Question:
I am dealing with the following problem from my data structure book. I have come up with the solution as suggested by this text . I basically found all the duplicates and labelled them some arbitrary number like 666 and then removed them from the array.
My question to everyone is - is my solution is exactly as the text suggested?
- also what is a more effective method to solve this problem?
Here is the complete code (LOOK at the nodups method to see my solution)
'''
public class HighArray {
private long[] a;
private int nElems;
public HighArray(int max) {
a = new long[max];
nElems = 0;
}
public boolean find(long searchKey) {
int j;
for (j = 0; j < nElems; j++)
if (a[j] == searchKey)
break;
if (j == nElems) {
return false;
}
else {
return true;
}
}
public void insert(long value) {
a[nElems] = value;
nElems++;
}
public void noDups() {
int i = 0;
long compareKey;
while (i < nElems) {
compareKey = a[i];
for (int j = 0; j < nElems; j++) {
if (j != i && a[j] != 666) {
if (a[j] == compareKey) {
a[j] = 666;
}
}
j++;
}
i++;
}
for (int k = 0; k < nElems; k++) {
if (a[k] == 666) {
delete(a[k]);
}
}
}
public boolean delete(long value) {
int j;
for (j = 0; j < nElems; j++)
if (a[j] == value)
break;
if (j == nElems) {
return false;
}
else {
for (int k = j; k < nElems - 1; k++)
a[k] = a[k + 1];
nElems--;
return true;
}
}
public long removeMax() {
if (nElems != 0) {
long maxValue = a[0];
for (int i = 0; i < nElems; i++) {
if (a[i] > maxValue)
maxValue = a[i];
}
delete(maxValue);
return maxValue;
}
else {
return -1;
}
}
public void display() {
for (int i = 0; i < nElems; i++) {
System.out.println(a[i]);
}
}
}
'''
The following class has main method.
'''
public class HighArrayApp {
public static void main(String[] args) {
HighArray arr = new HighArray(100);
arr.insert(2);
arr.insert(2);
arr.insert(3);
arr.insert(4);
arr.insert(4);
arr.insert(5);
arr.display();
arr.noDups();
System.out.println("-------------------------");
arr.display();
}
}
'''
I highly appreciate any suggestions and i am open to all kinds of approaches that attempt a more effective algorithm for this problem.
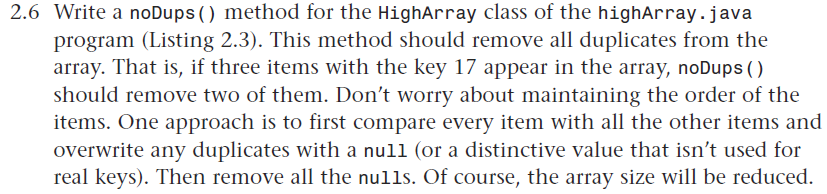
Answer: You solution is valid but as you said, I think there is a more efficient approach. I also think the given text implies this (, ).
Comparing each element with the others is 'O(n^2)'.
If you sort the array first, you can remove duplicates with a single walk through the array.
Sorting is 'O(n log n)', walking through is 'O(n)'.
The total complexity is then 'O( n log n) + O(n) = O(n log n)'.
This solution is valid, as the text clearly states that the order of the objects may be changed.